Question: What is the app name?
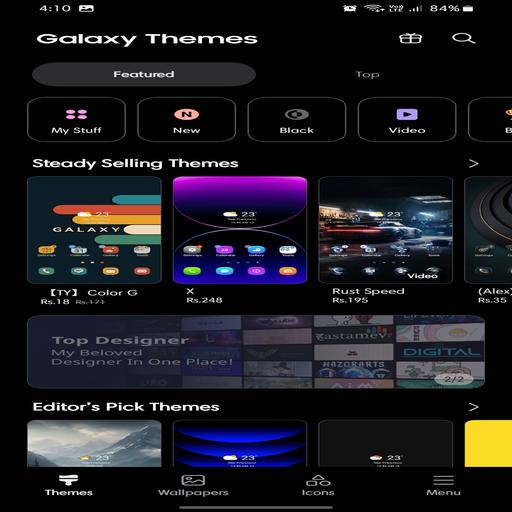
Answer: Galaxy Themes